Question: I've successfully set up CKEditor and it works well, but the collapse toolbar button (3) irks me:

Is there any way to hide or remove it? If so, how?
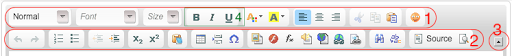
Answer: from this <URL>
You can easily disable it in plugins/toolbar/plugin.js
'''
CKEDITOR.replace( 'editor1',
{
toolbarCanCollapse : false
}
);
'''
or
'''
CKEDITOR.config.toolbarCanCollapse = false;
'''